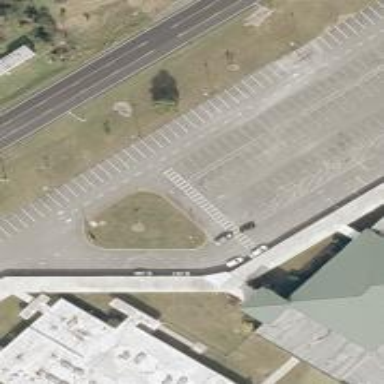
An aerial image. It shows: Parking space is available.